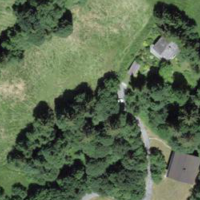
EUNIS habitat code: 24
Species observed at this site:
Petasites albus